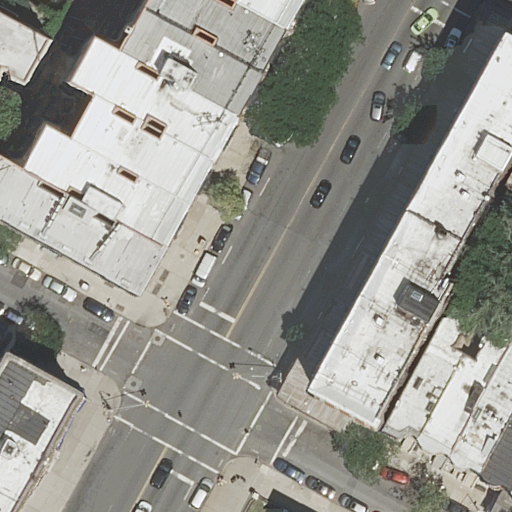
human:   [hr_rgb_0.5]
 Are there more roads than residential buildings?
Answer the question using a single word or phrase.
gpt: no

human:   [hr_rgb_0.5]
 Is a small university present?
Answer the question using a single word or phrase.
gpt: yes

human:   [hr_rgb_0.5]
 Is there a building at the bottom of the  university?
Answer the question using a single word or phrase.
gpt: no

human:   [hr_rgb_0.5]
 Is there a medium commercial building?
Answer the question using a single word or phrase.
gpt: no

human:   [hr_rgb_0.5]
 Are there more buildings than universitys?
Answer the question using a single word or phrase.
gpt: yes

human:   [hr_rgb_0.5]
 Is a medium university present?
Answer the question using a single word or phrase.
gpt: no

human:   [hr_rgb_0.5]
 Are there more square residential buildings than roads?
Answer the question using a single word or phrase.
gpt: no

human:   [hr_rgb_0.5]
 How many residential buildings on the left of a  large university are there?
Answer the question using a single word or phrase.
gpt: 0

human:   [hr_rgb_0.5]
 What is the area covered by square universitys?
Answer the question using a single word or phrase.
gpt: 0m2

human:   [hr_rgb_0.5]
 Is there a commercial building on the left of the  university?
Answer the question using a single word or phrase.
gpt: no

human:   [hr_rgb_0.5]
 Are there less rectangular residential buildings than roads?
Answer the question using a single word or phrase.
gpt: no

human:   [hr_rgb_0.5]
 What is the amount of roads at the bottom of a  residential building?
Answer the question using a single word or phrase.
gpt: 2

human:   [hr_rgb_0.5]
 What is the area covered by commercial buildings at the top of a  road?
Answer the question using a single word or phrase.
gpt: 0m2

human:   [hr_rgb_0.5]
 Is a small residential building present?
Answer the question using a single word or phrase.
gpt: yes

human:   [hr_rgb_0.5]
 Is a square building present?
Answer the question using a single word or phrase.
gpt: no

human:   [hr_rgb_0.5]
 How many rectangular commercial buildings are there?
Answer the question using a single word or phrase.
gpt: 0

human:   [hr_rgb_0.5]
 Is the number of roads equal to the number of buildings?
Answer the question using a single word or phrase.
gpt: no

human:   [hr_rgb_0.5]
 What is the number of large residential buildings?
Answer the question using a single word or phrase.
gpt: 2

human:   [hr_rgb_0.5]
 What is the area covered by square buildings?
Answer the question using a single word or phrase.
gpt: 0m2

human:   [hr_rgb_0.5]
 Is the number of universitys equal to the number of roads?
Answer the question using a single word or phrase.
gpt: no

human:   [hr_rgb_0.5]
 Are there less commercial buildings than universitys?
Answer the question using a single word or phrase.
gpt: yes

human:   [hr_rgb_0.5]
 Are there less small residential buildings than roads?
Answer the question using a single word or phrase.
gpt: no

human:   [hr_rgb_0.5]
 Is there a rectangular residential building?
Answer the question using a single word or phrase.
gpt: yes

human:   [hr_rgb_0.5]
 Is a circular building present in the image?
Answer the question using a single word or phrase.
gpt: no

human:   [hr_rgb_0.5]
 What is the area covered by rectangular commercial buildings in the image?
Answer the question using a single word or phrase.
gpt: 0m2

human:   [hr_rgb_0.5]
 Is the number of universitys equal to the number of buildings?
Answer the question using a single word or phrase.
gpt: no

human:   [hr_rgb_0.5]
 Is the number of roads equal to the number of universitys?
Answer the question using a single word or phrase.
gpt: no

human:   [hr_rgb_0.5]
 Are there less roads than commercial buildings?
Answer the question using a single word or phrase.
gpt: no

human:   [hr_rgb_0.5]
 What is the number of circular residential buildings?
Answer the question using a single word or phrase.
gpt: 0

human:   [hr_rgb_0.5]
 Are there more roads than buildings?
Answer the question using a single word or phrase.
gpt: no

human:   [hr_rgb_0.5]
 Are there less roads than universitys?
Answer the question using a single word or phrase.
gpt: no

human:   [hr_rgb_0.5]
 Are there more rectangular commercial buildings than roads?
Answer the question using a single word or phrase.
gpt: no

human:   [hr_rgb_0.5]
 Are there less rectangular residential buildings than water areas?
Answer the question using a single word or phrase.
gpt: no

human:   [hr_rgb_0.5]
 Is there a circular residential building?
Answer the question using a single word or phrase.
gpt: no

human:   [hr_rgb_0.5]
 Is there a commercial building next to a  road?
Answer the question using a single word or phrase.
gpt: no

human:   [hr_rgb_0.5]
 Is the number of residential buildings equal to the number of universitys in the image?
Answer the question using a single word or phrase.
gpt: no